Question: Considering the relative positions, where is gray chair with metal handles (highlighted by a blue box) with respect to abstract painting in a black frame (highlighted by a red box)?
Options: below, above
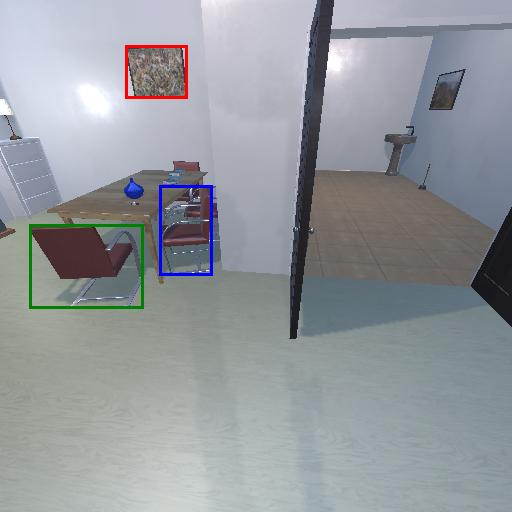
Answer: below